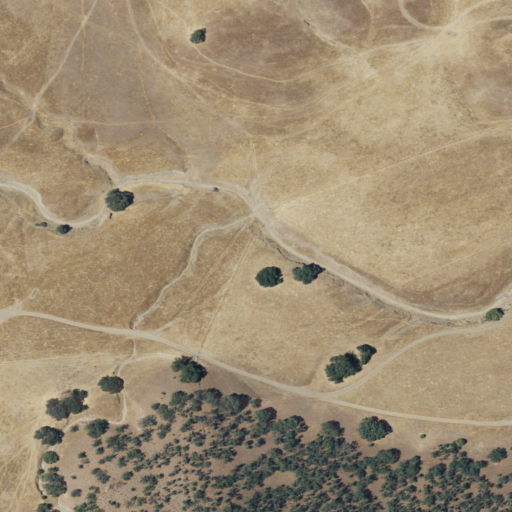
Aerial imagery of valley in California named Babies Gulch containing grassland, shrub, and mixed forest